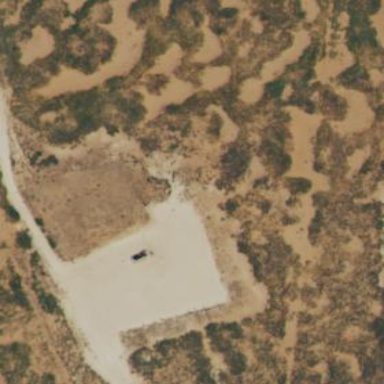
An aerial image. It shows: Wellsite with natural sand surroundings.